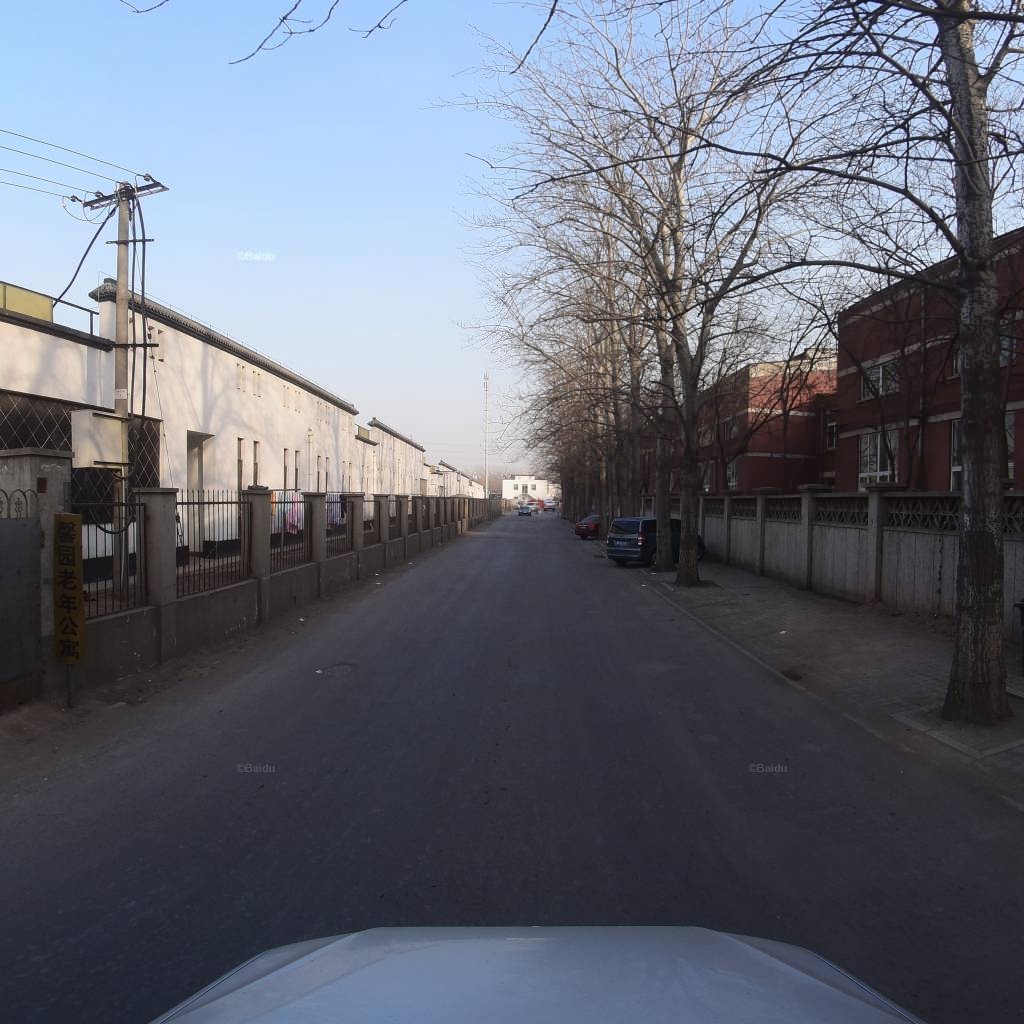
Region: Fengtai
Road damage annotations: pothole